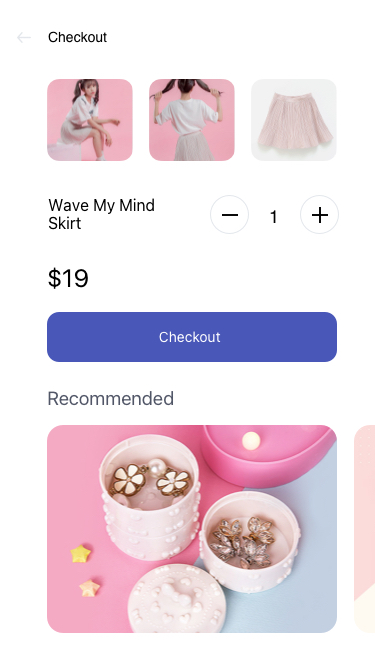
Text in this UI design:
Recommended
Wave My Mind
Skirt
$19
Checkout
1